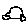
Label: car